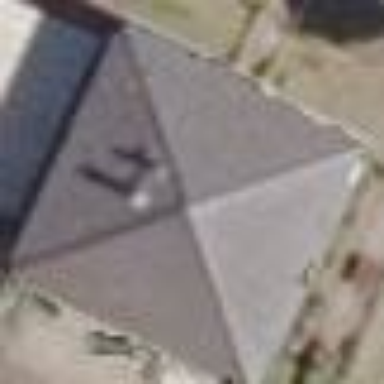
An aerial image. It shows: House with pyramidal roof shape.